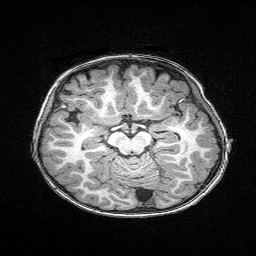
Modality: T1w
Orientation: coronal